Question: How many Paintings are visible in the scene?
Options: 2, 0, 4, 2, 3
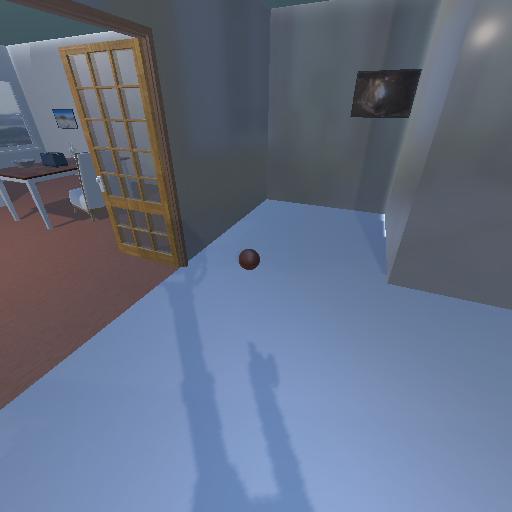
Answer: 2